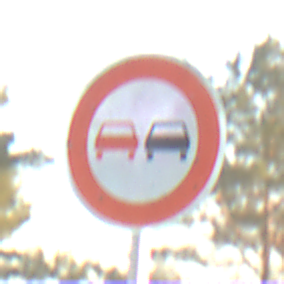
Verkehrszeichen: Ueberholverbot
Umgebung: Outdoor, Nature
Tageszeit: SunriseSunset
Wetter: PartlyCloudy
Licht: Natural
Jahreszeit: NotSpecified
Kontrast: HighContrast